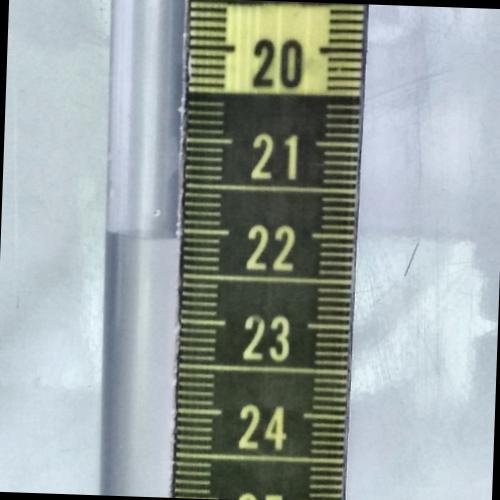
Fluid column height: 22.1 cm